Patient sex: M
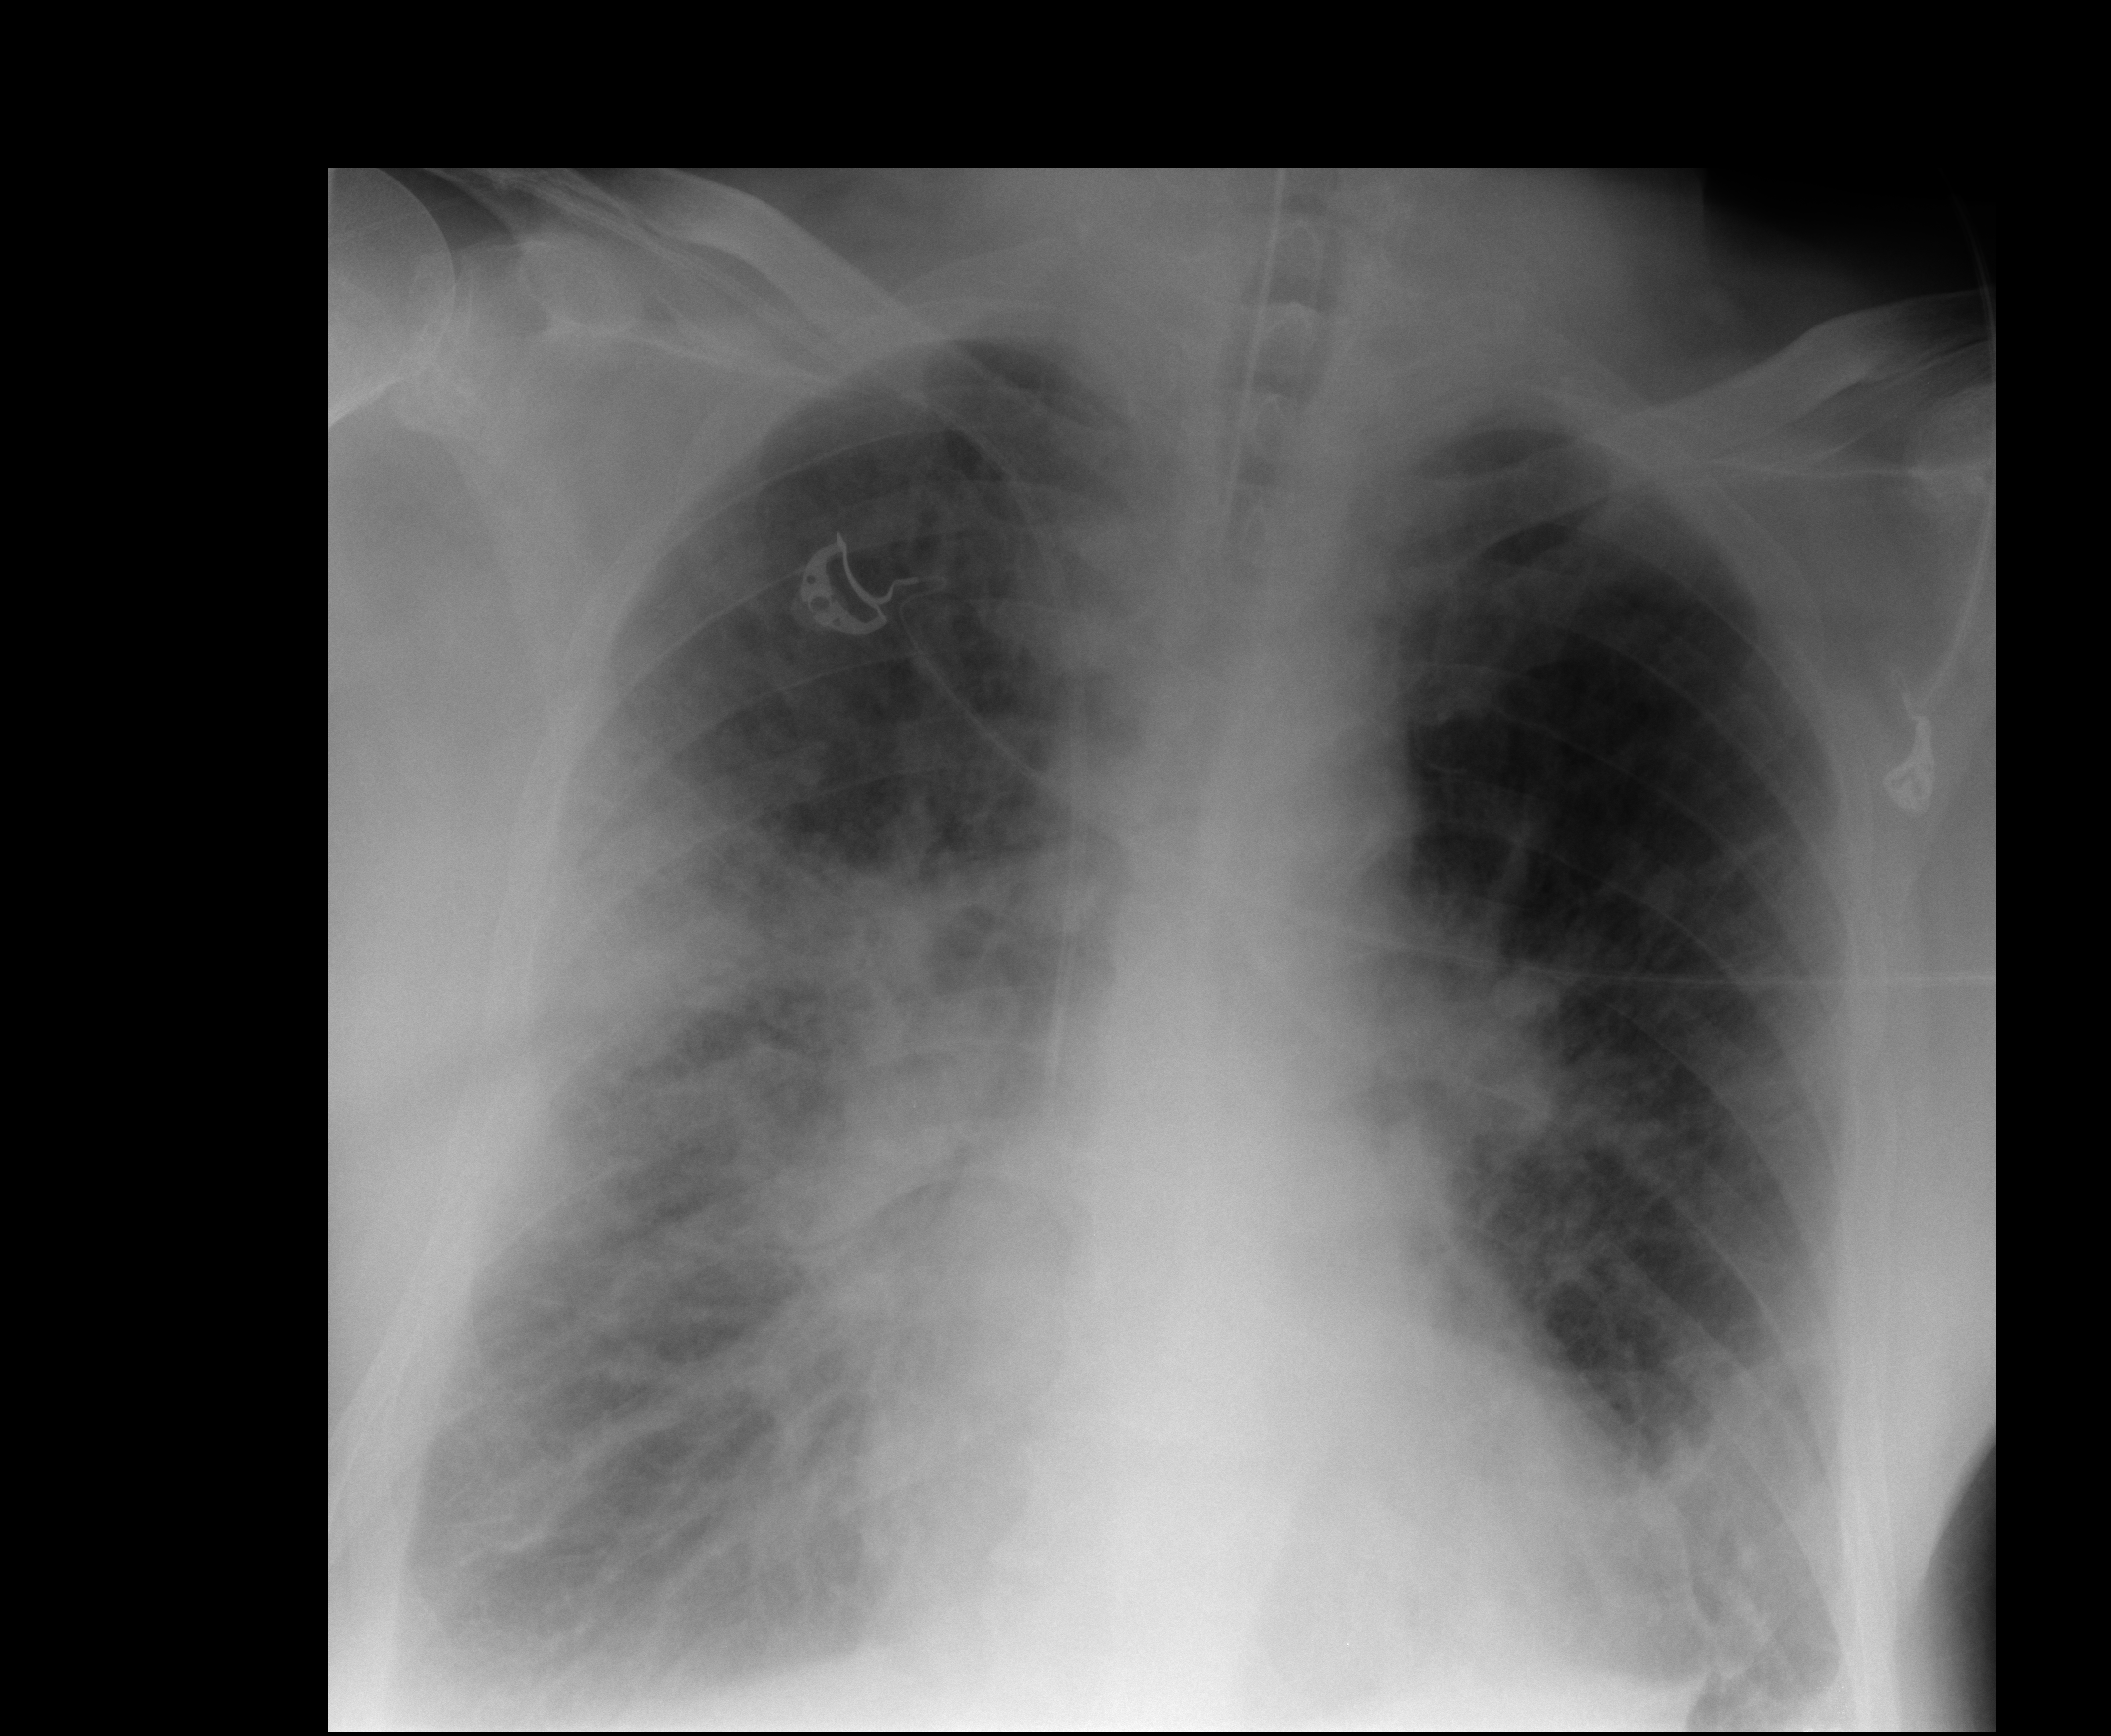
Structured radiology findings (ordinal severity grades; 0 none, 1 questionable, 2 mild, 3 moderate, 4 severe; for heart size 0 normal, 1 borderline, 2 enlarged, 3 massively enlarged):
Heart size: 0
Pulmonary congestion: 2
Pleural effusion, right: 1
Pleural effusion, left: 1
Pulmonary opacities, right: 2
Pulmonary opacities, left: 2
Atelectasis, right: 2
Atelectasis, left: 2